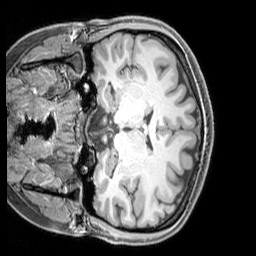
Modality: T1w
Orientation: coronal
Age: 22
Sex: female
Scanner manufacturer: siemens
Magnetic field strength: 3 T
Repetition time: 2.3 s
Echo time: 0.00226 s